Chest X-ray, PA view. Patient: 60 years old, sex M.
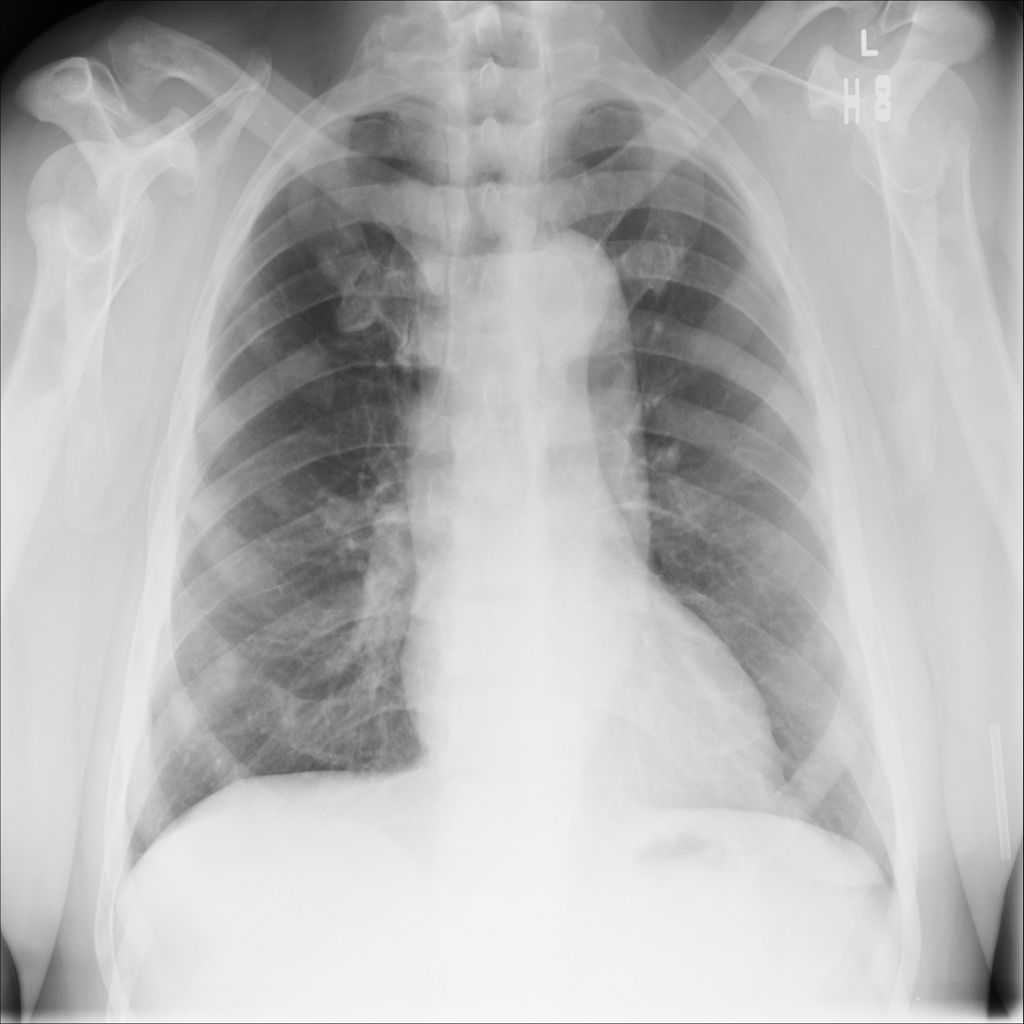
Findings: No Finding